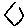
Label: hexagon